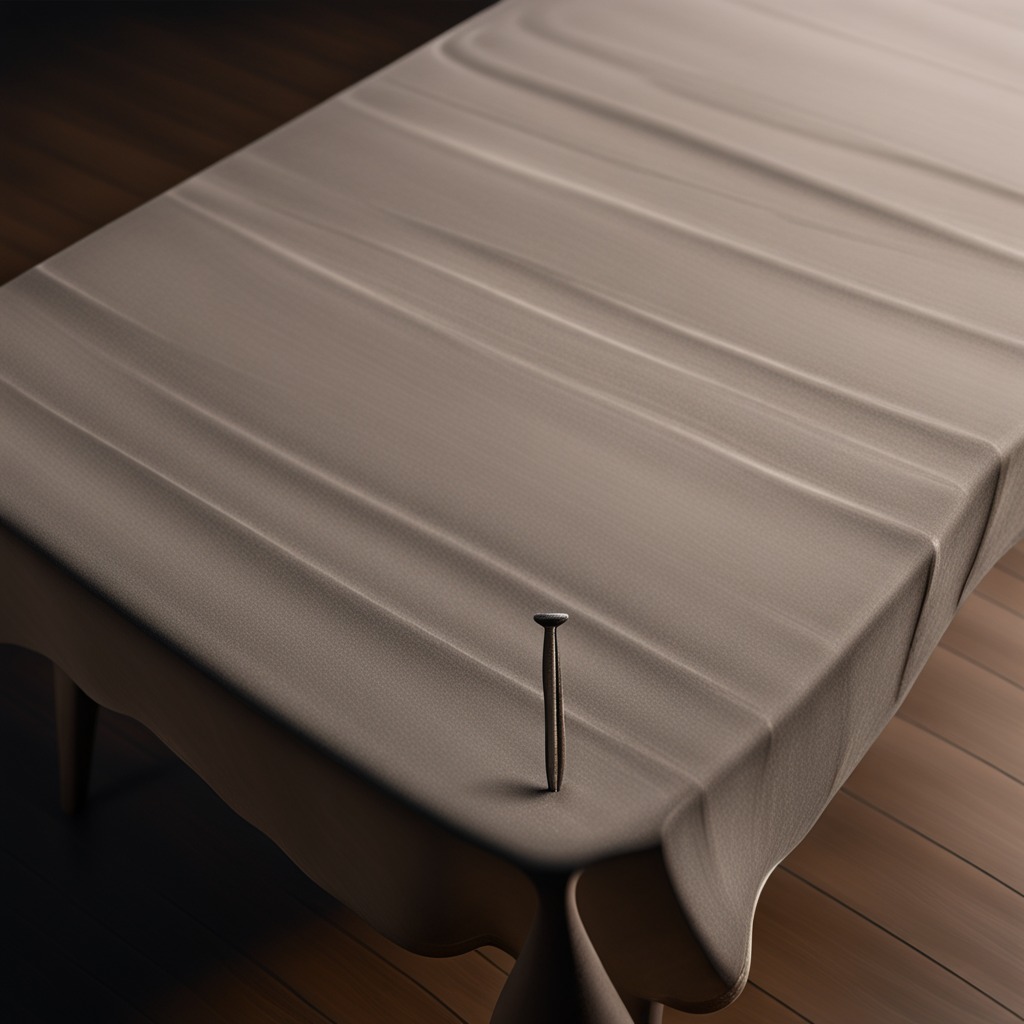
An iron nail is lying on a wooden table.